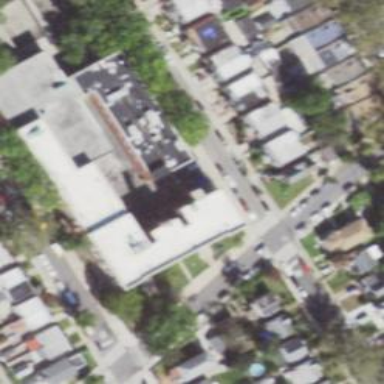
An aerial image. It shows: School.